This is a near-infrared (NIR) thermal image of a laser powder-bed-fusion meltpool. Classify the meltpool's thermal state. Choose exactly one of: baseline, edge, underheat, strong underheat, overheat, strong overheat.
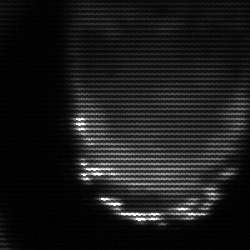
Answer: edge